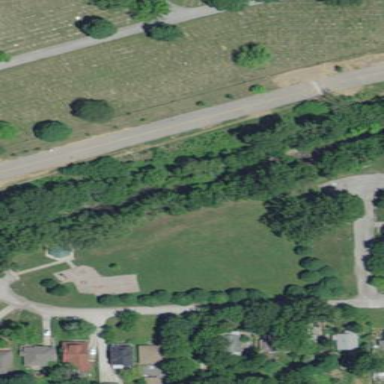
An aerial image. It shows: Park.